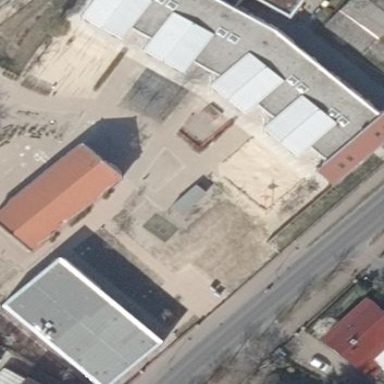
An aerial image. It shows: Kindergarten.